Question: Count the number of objects in the diagram.
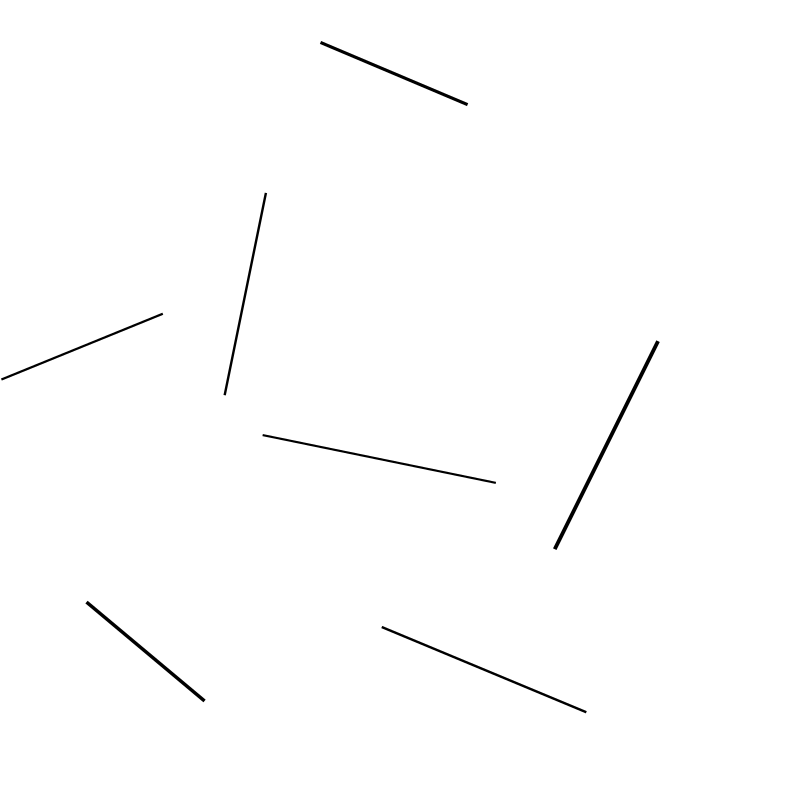
Answer: 7